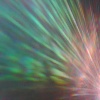
Label: sunburn